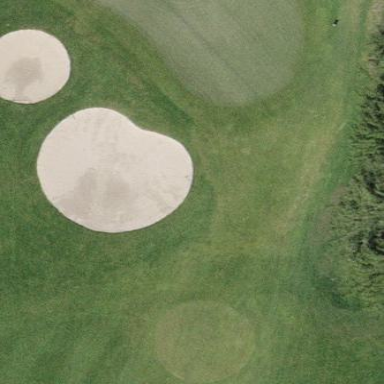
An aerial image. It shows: Sandy area is golf bunker.